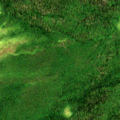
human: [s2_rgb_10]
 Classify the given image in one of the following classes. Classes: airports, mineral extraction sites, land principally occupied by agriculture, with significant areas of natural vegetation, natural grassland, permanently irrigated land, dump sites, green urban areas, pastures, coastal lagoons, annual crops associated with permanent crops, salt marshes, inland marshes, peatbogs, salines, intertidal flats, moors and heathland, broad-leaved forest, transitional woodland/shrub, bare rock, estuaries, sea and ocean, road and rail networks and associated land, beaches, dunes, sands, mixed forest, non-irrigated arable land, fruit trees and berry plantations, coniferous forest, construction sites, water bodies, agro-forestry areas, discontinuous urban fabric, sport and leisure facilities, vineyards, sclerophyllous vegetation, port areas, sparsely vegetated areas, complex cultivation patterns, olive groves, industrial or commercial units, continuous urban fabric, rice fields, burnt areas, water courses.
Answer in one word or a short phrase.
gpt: coniferous forest, peatbogs